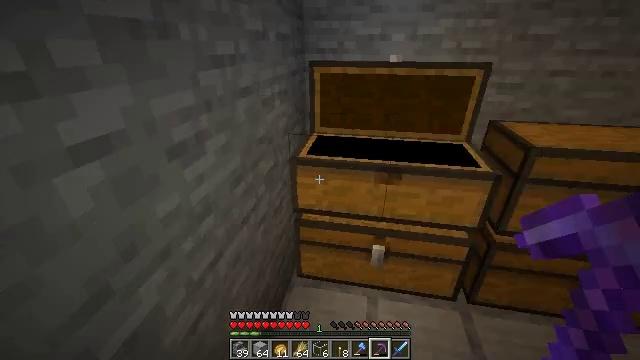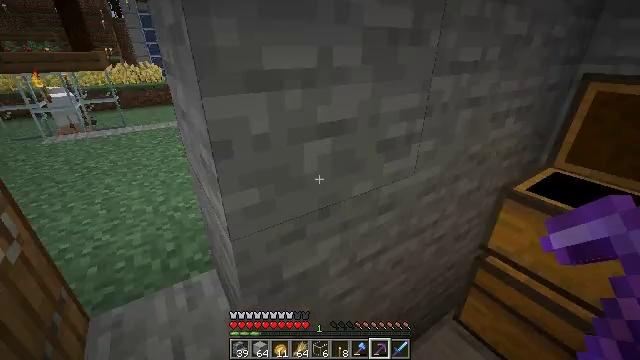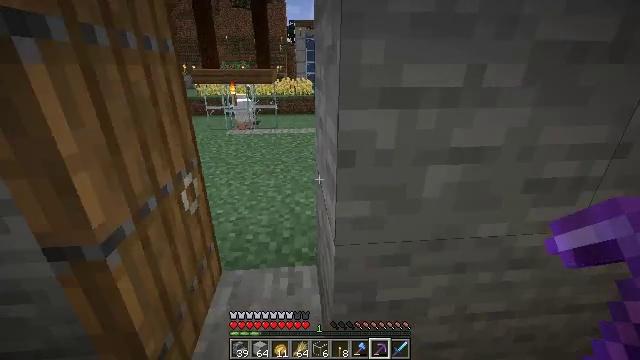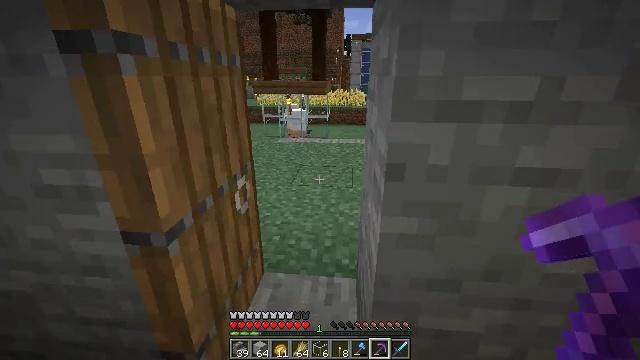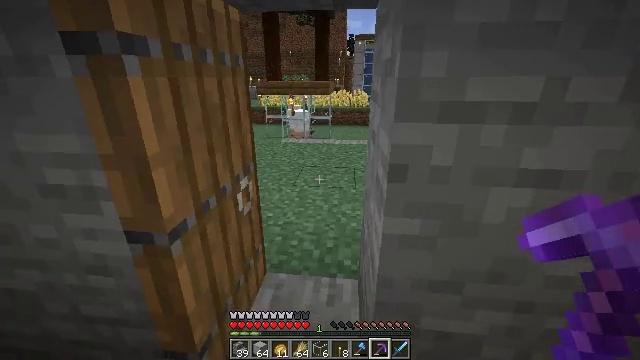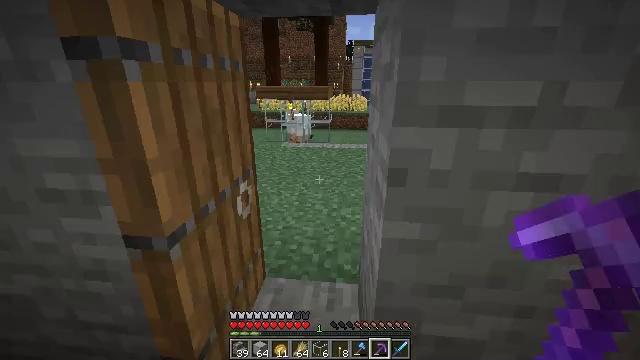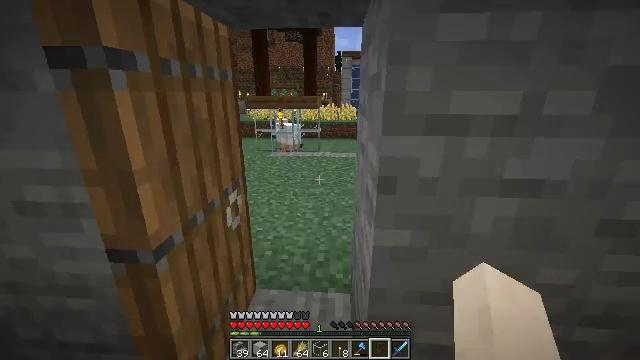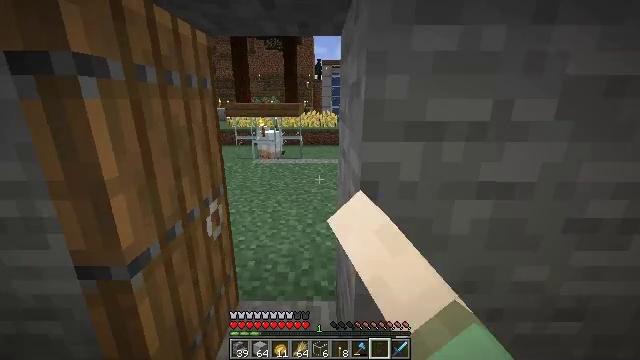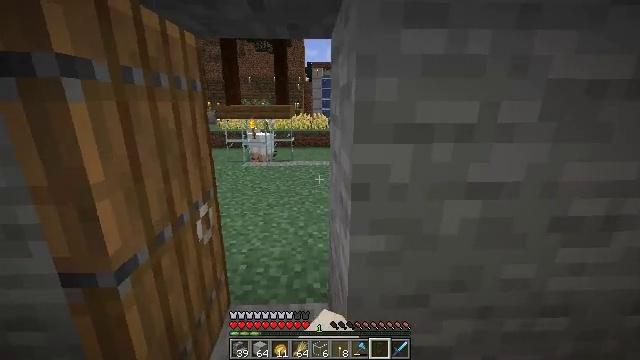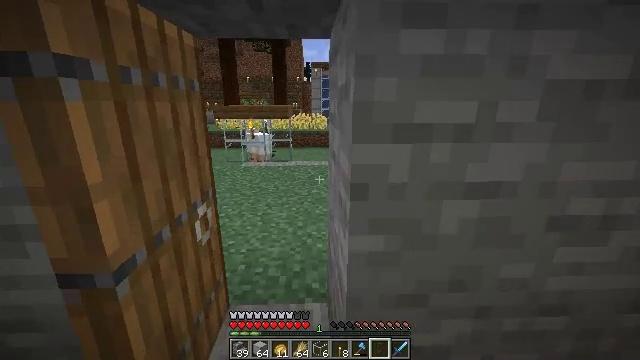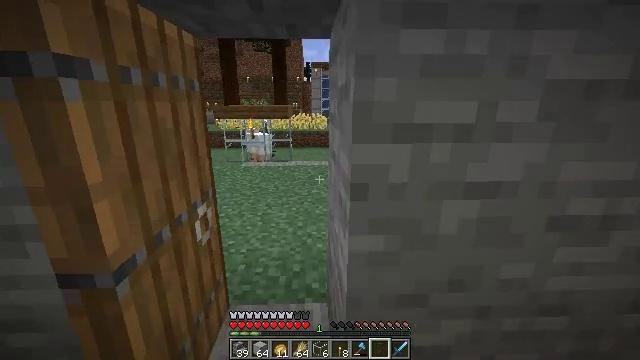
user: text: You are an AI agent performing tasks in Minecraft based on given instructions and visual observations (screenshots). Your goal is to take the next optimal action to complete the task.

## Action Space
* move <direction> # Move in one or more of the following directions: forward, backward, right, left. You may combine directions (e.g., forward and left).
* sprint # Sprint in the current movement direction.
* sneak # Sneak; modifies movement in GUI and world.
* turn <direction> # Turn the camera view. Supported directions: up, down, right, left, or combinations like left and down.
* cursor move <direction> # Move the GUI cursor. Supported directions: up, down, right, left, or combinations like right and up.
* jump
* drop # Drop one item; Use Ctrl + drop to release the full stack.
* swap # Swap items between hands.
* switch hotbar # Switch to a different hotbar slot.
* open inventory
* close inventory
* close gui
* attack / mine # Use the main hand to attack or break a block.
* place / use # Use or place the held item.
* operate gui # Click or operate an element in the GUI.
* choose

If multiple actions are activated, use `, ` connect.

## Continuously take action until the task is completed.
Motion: motion action
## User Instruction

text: drop netherite pickaxe
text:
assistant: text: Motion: turn left and up
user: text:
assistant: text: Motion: turn left and up
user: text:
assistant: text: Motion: turn left and up
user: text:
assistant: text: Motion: no_op
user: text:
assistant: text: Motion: no_op
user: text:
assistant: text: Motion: turn right and up, drop
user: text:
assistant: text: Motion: turn right and up, drop
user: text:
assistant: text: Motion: turn right, drop
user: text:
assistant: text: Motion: drop
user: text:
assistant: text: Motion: drop
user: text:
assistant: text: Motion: drop